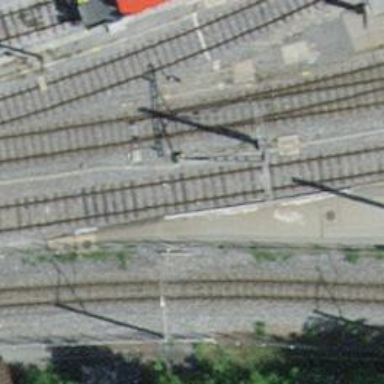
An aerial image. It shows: Railway switch.